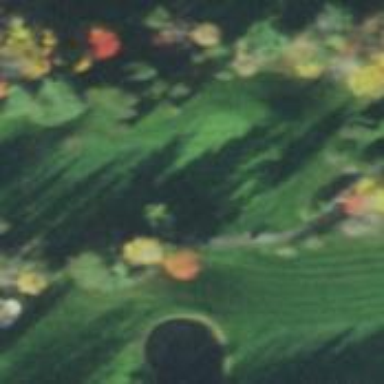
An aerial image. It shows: View of golf hole.